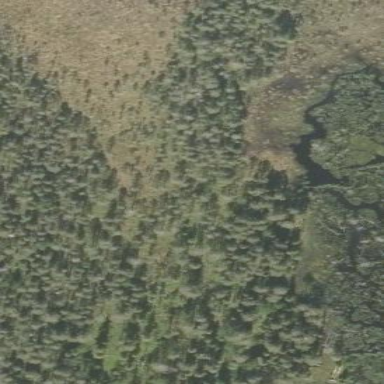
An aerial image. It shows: Woodland consisting mainly of needle-leaved trees.